Question: I am building an Excel file with EEPlus under MVC-5 C# application. Everything goes as planned until I set a height on a row (so an image can fit).
I load de images and set the height on column 20, like so:
'''
Image cfPhoto = null;
Bitmap cfBm = null;
ExcelPicture pictureCf = null;
var photoInitialColumn = 0;
i++;
completedFormPhotos.ForEach(delegate(CompletedFormPhoto cfP)
{
cfPhoto = Image.FromFile(HostingEnvironment.MapPath("~/Content/Images/FormPhotos/" + cfP.Id + ".jpg"));
cfBm = new Bitmap(cfPhoto, new Size(215, 170));
pictureCf = worksheet.Drawings.AddPicture(cfP.Id.ToString(), cfBm);
pictureCf.SetPosition(i+1, 0, photoInitialColumn, 10);
worksheet.Cells[_alpha[photoInitialColumn] + (i + 3) + ':' + _alpha[photoInitialColumn + 1] + (i + 3)].Merge = true;
worksheet.Cells[_alpha[photoInitialColumn] + (i + 3) + ':' + _alpha[photoInitialColumn + 1] + (i + 3)].Value = cfP.comment;
worksheet.Cells[_alpha[photoInitialColumn] + (i + 3) + ':' + _alpha[photoInitialColumn + 1] + (i + 3)].Style.WrapText = true;
photoInitialColumn += 2;
//HERE I SET THE HEIGHT. At this point, i == 18
worksheet.Row(i+2).Height = 180;
});
'''
But, I have a company logo at the top of the Excel file (A1 cell) which gets resized as well (on height). That is defined like this:
'''
Image _keyLogo = Image.FromFile(HostingEnvironment.MapPath("~/Content/Images/key_logo.png"));
var pictureLogo = worksheet.Drawings.AddPicture("Logo Key Quimica", _keyLogo);
pictureLogo.SetPosition(0, 0, 0, 0);
'''
Resulting on this:

Any help would be really appreciated.
<URL> is the excel file in question.
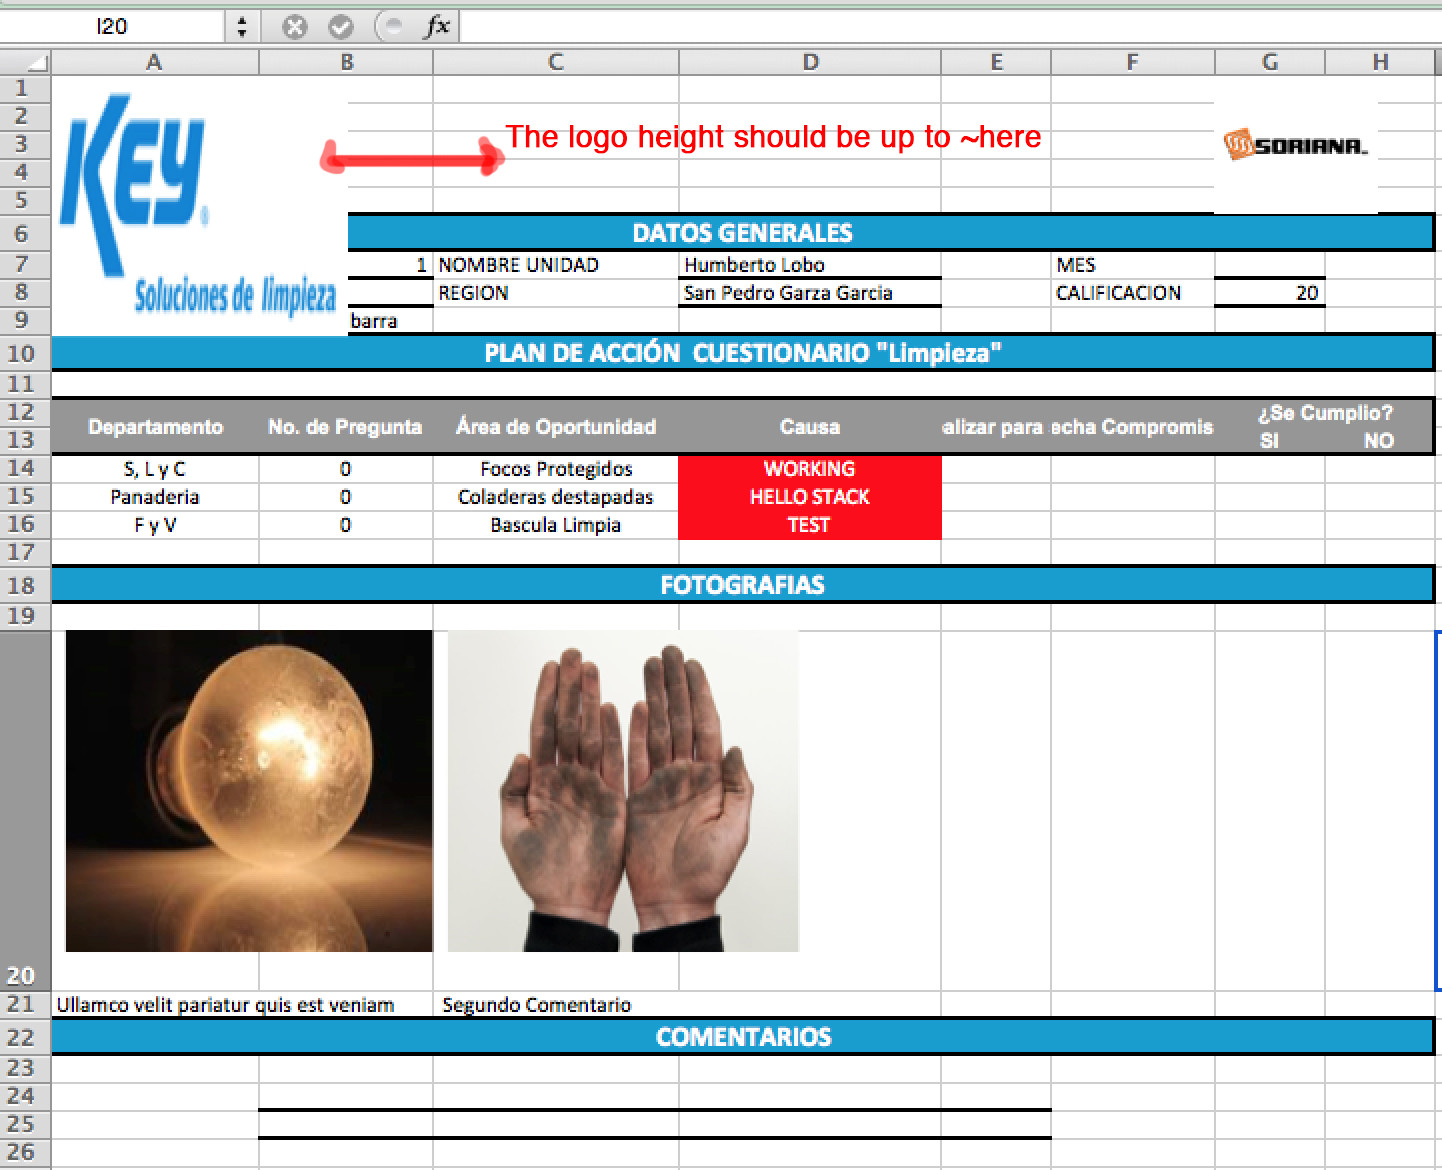
Answer: It comes down to the 'EditAs' setting of the picture logo. By default it will be set to 'OneCell' but setting it to 'TwoCell' I believe will solve your problem. The documentation on it (looking at EPP 4.0.1) is rather cryptic but it basically says this setting will tell the drawing to maintain its original row/column position and size. The names seem a bit counter intuitive though.
I had to guess what your code looks like (let me know if I got it wrong) and I was able to reproduce the problem you were having and then solve with the 'EditAs' setting:
'''
[TestMethod]
public void Image_Stretch_Test()
{
//http://stackoverflow.com/questions/27873762/weird-behavior-when-setting-a-rows-height-on-epplus
var existingFile = new FileInfo(@"c: emp emp.xlsx");
if (existingFile.Exists)
existingFile.Delete();
using (var package = new ExcelPackage(existingFile))
{
var workbook = package.Workbook;
var worksheet = workbook.Worksheets.Add("newsheet");
var _keyLogo = Image.FromFile("C:/Users/Ernie/Desktop/key_logo.png");
var pictureLogo = worksheet.Drawings.AddPicture("Logo Key Quimica", _keyLogo);
pictureLogo.SetPosition(0, 0, 0, 0);
pictureLogo.EditAs = eEditAs.TwoCell; //REMOVE THIS TO SHOW THE STRETCH PROBLEM
var cfPhoto = Image.FromFile("C:/Users/Ernie/Desktop/Main_Pic.png");
var cfBm = new Bitmap(cfPhoto, new Size(215, 170));
var pictureCf = worksheet.Drawings.AddPicture("Main_Pic", cfBm);
pictureCf.SetPosition(10, 0, 0, 0);
worksheet.Row(11).Height = 280;
package.Save();
}
}
'''
The other thing that fix it was add the logo AFTER the row resize but not sure if that is practical to what you are trying to do.